Lunar surface albedo tile
Center latitude: -32.203
Center longitude: 23.626
Resolution (meters per pixel, mean): 146.84
Tile area (km^2): 21971.52
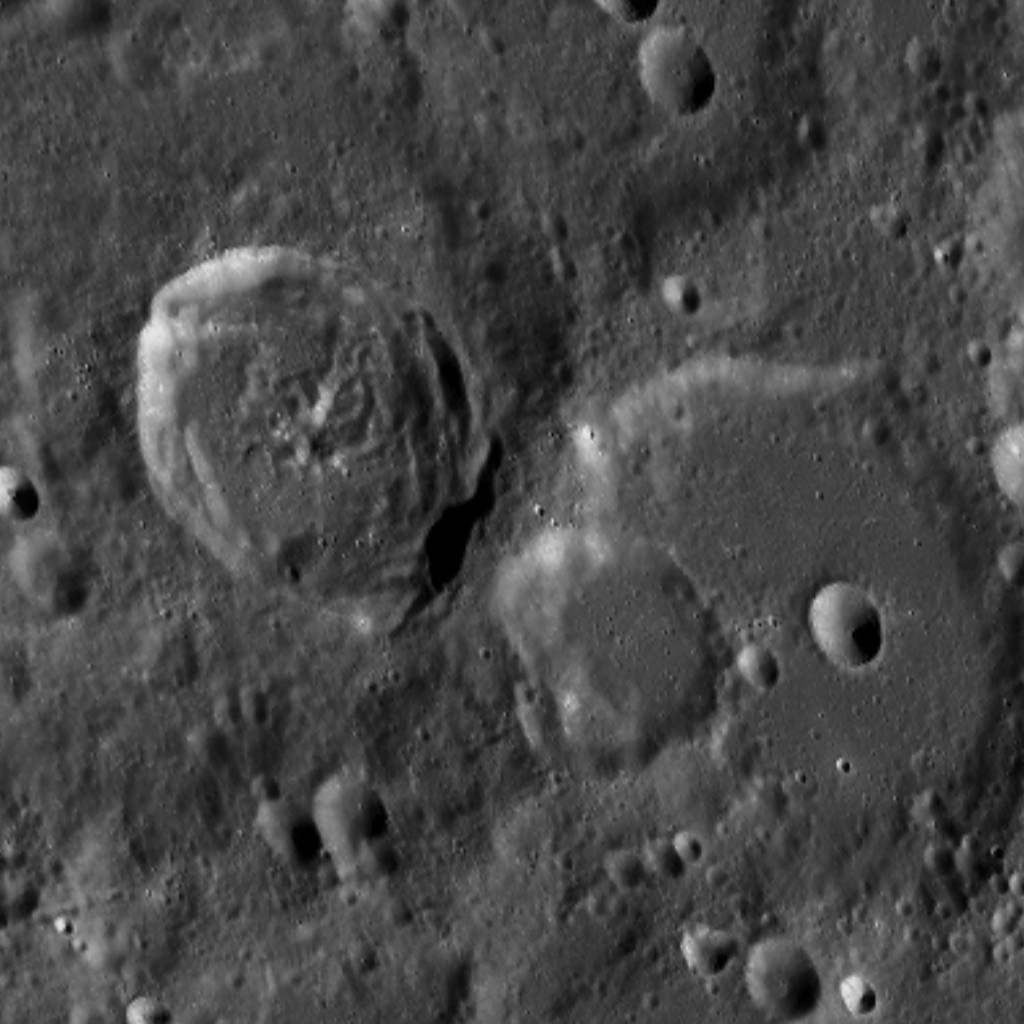